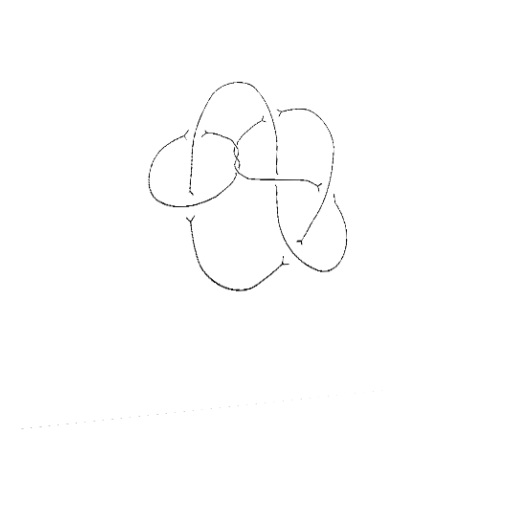
Crossing number: 9